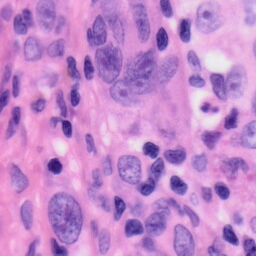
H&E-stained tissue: Skin